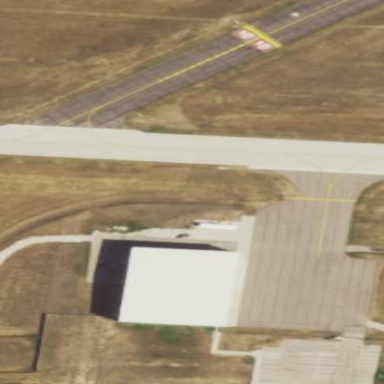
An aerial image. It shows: Apron at the airport.